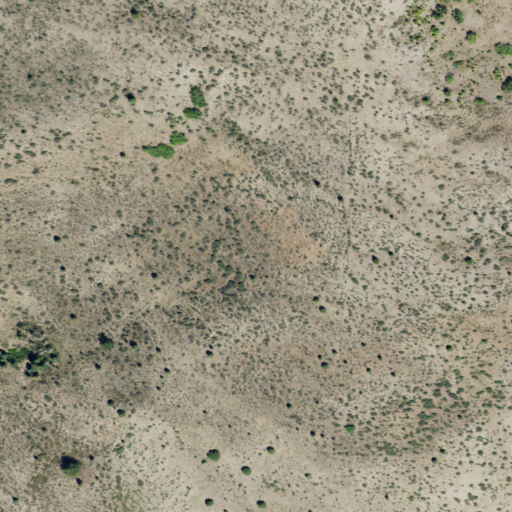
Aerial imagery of valley in Idaho named Right Fork Maple Canyon containing shrub and grassland